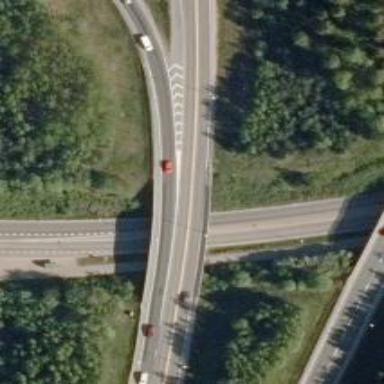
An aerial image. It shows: Bridge with asphalt surface carrying trunk highway.